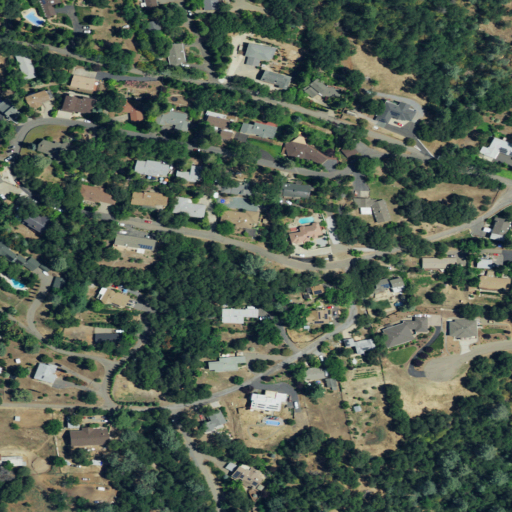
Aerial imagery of mountain in California named Sacramento Hill containing low intensity development, open development, evergreen forest, shrub, mixed forest, medium intensity development, and deciduous forest